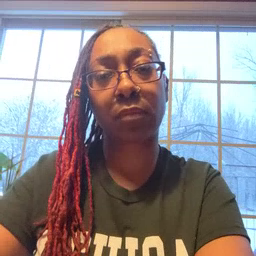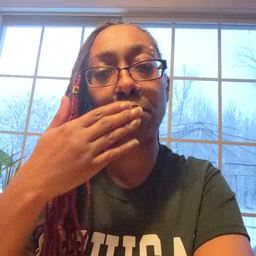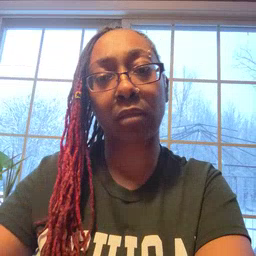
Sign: bad